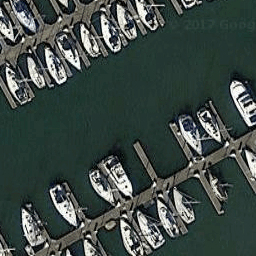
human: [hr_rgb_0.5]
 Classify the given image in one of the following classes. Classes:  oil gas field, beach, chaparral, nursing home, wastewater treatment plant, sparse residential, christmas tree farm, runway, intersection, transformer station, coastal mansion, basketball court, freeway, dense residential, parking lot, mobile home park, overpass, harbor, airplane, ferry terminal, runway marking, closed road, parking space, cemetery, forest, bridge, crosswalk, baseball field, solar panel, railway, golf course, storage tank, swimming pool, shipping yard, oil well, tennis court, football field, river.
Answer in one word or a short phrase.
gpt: harbor